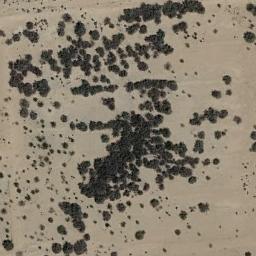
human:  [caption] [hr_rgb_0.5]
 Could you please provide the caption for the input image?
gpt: The chaparral is consist of sparse bushes on the desert .

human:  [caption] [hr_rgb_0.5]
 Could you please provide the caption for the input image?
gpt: Some dense green chaparrals grow in the desert .

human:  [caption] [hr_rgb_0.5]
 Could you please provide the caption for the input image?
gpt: There are piles of grass in this jungle .

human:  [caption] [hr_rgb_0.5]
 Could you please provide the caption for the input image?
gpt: Chaparral is distributed cluster by cluster on the sand .

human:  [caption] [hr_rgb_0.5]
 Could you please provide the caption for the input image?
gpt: The middle of the chaparral is dense .